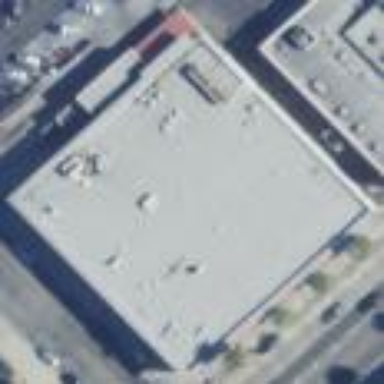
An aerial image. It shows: Retail building housing supermarket.